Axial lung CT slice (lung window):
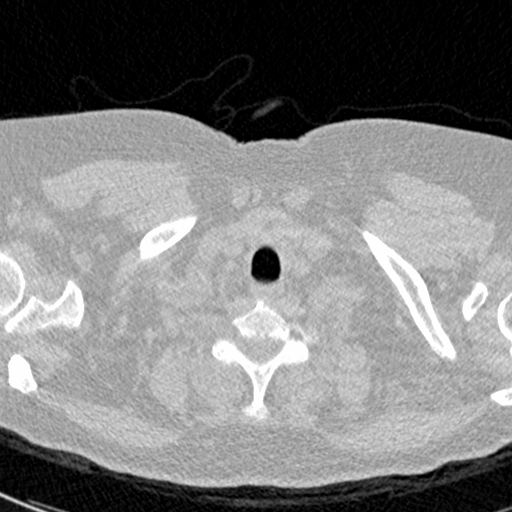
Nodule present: no